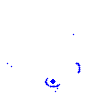
Particle: pion